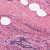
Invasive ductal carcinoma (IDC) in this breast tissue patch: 0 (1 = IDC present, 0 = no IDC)